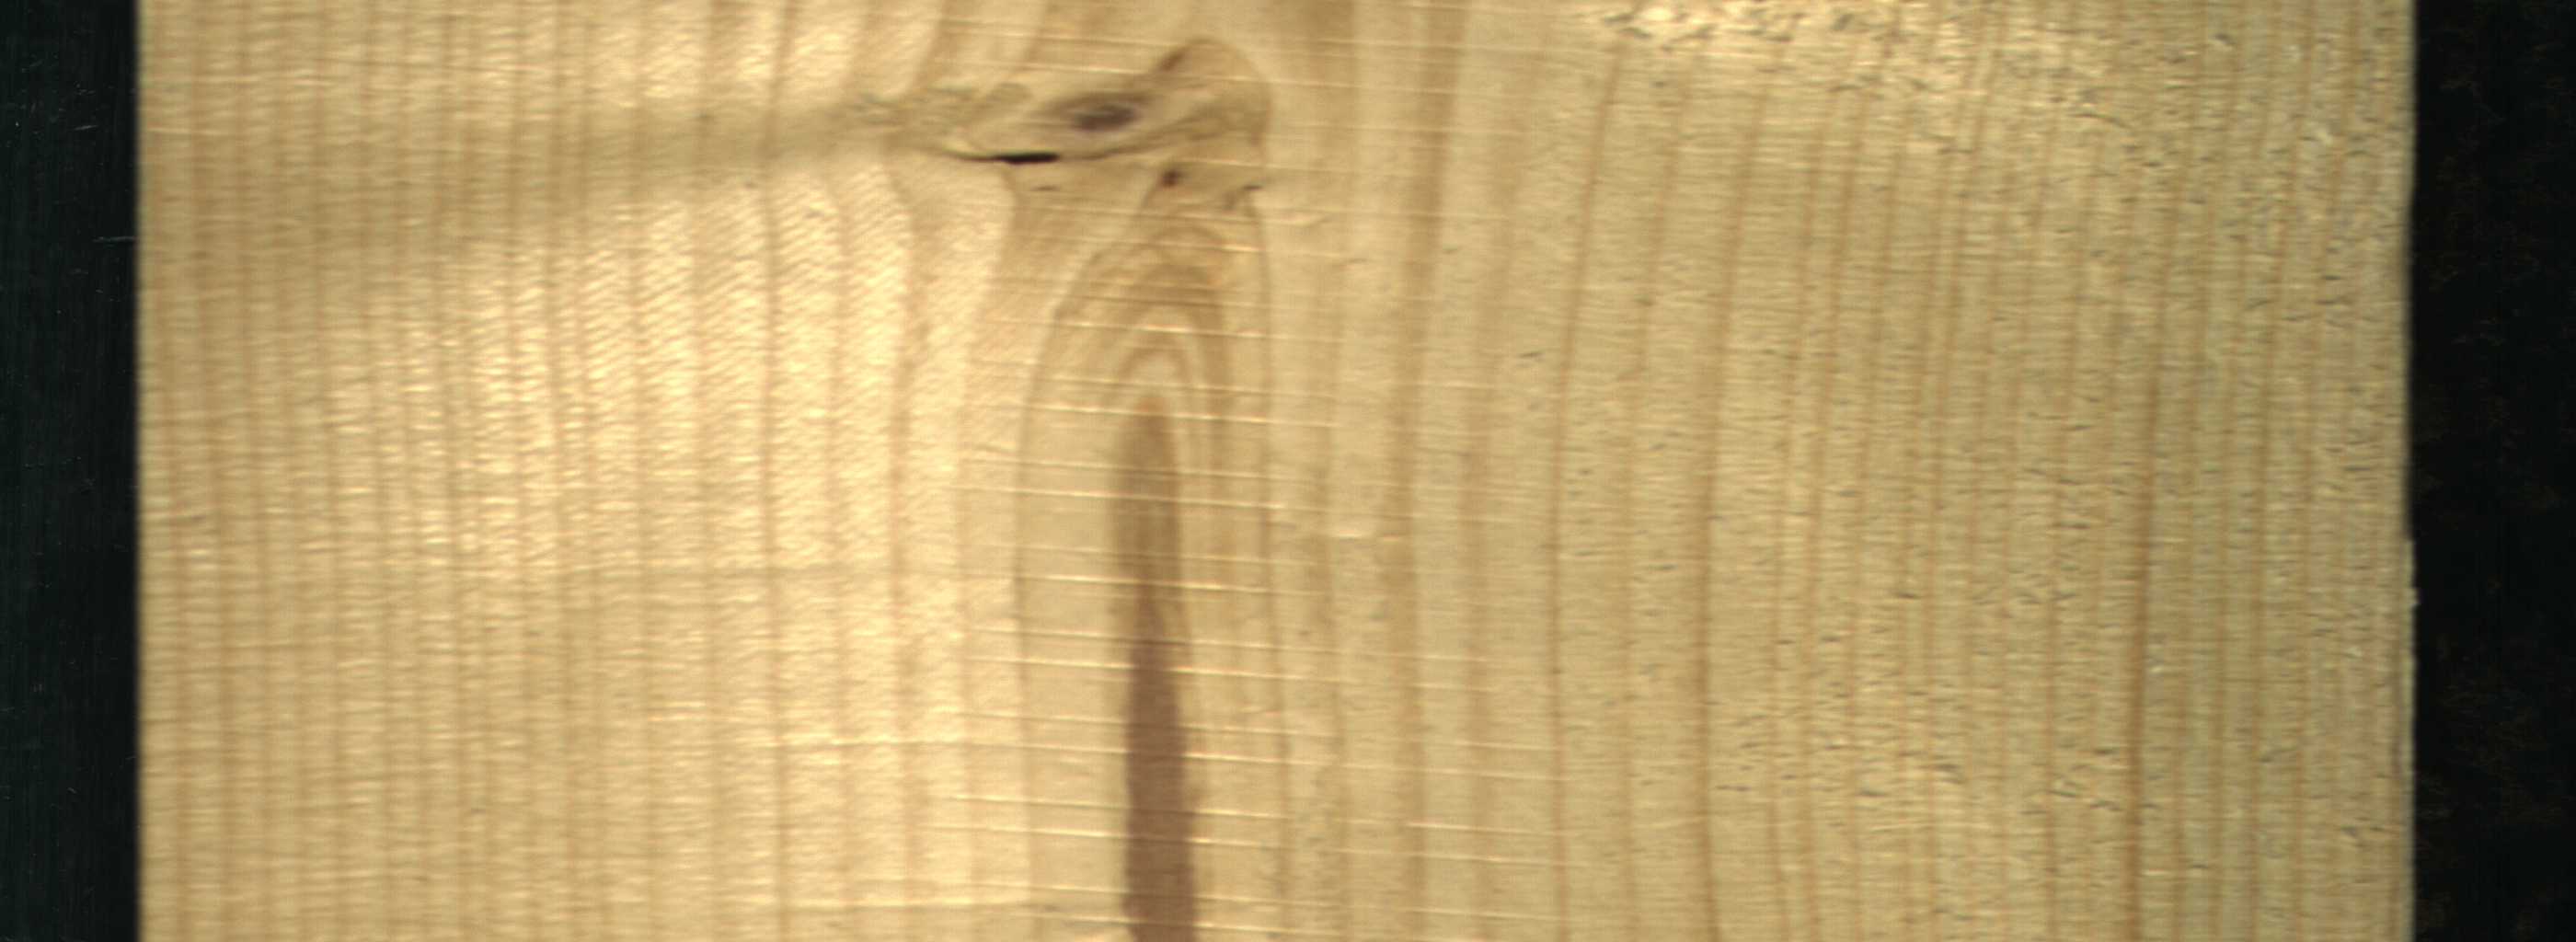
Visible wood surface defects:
Marrow
Dead_Knot
Live_Knot